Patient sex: M
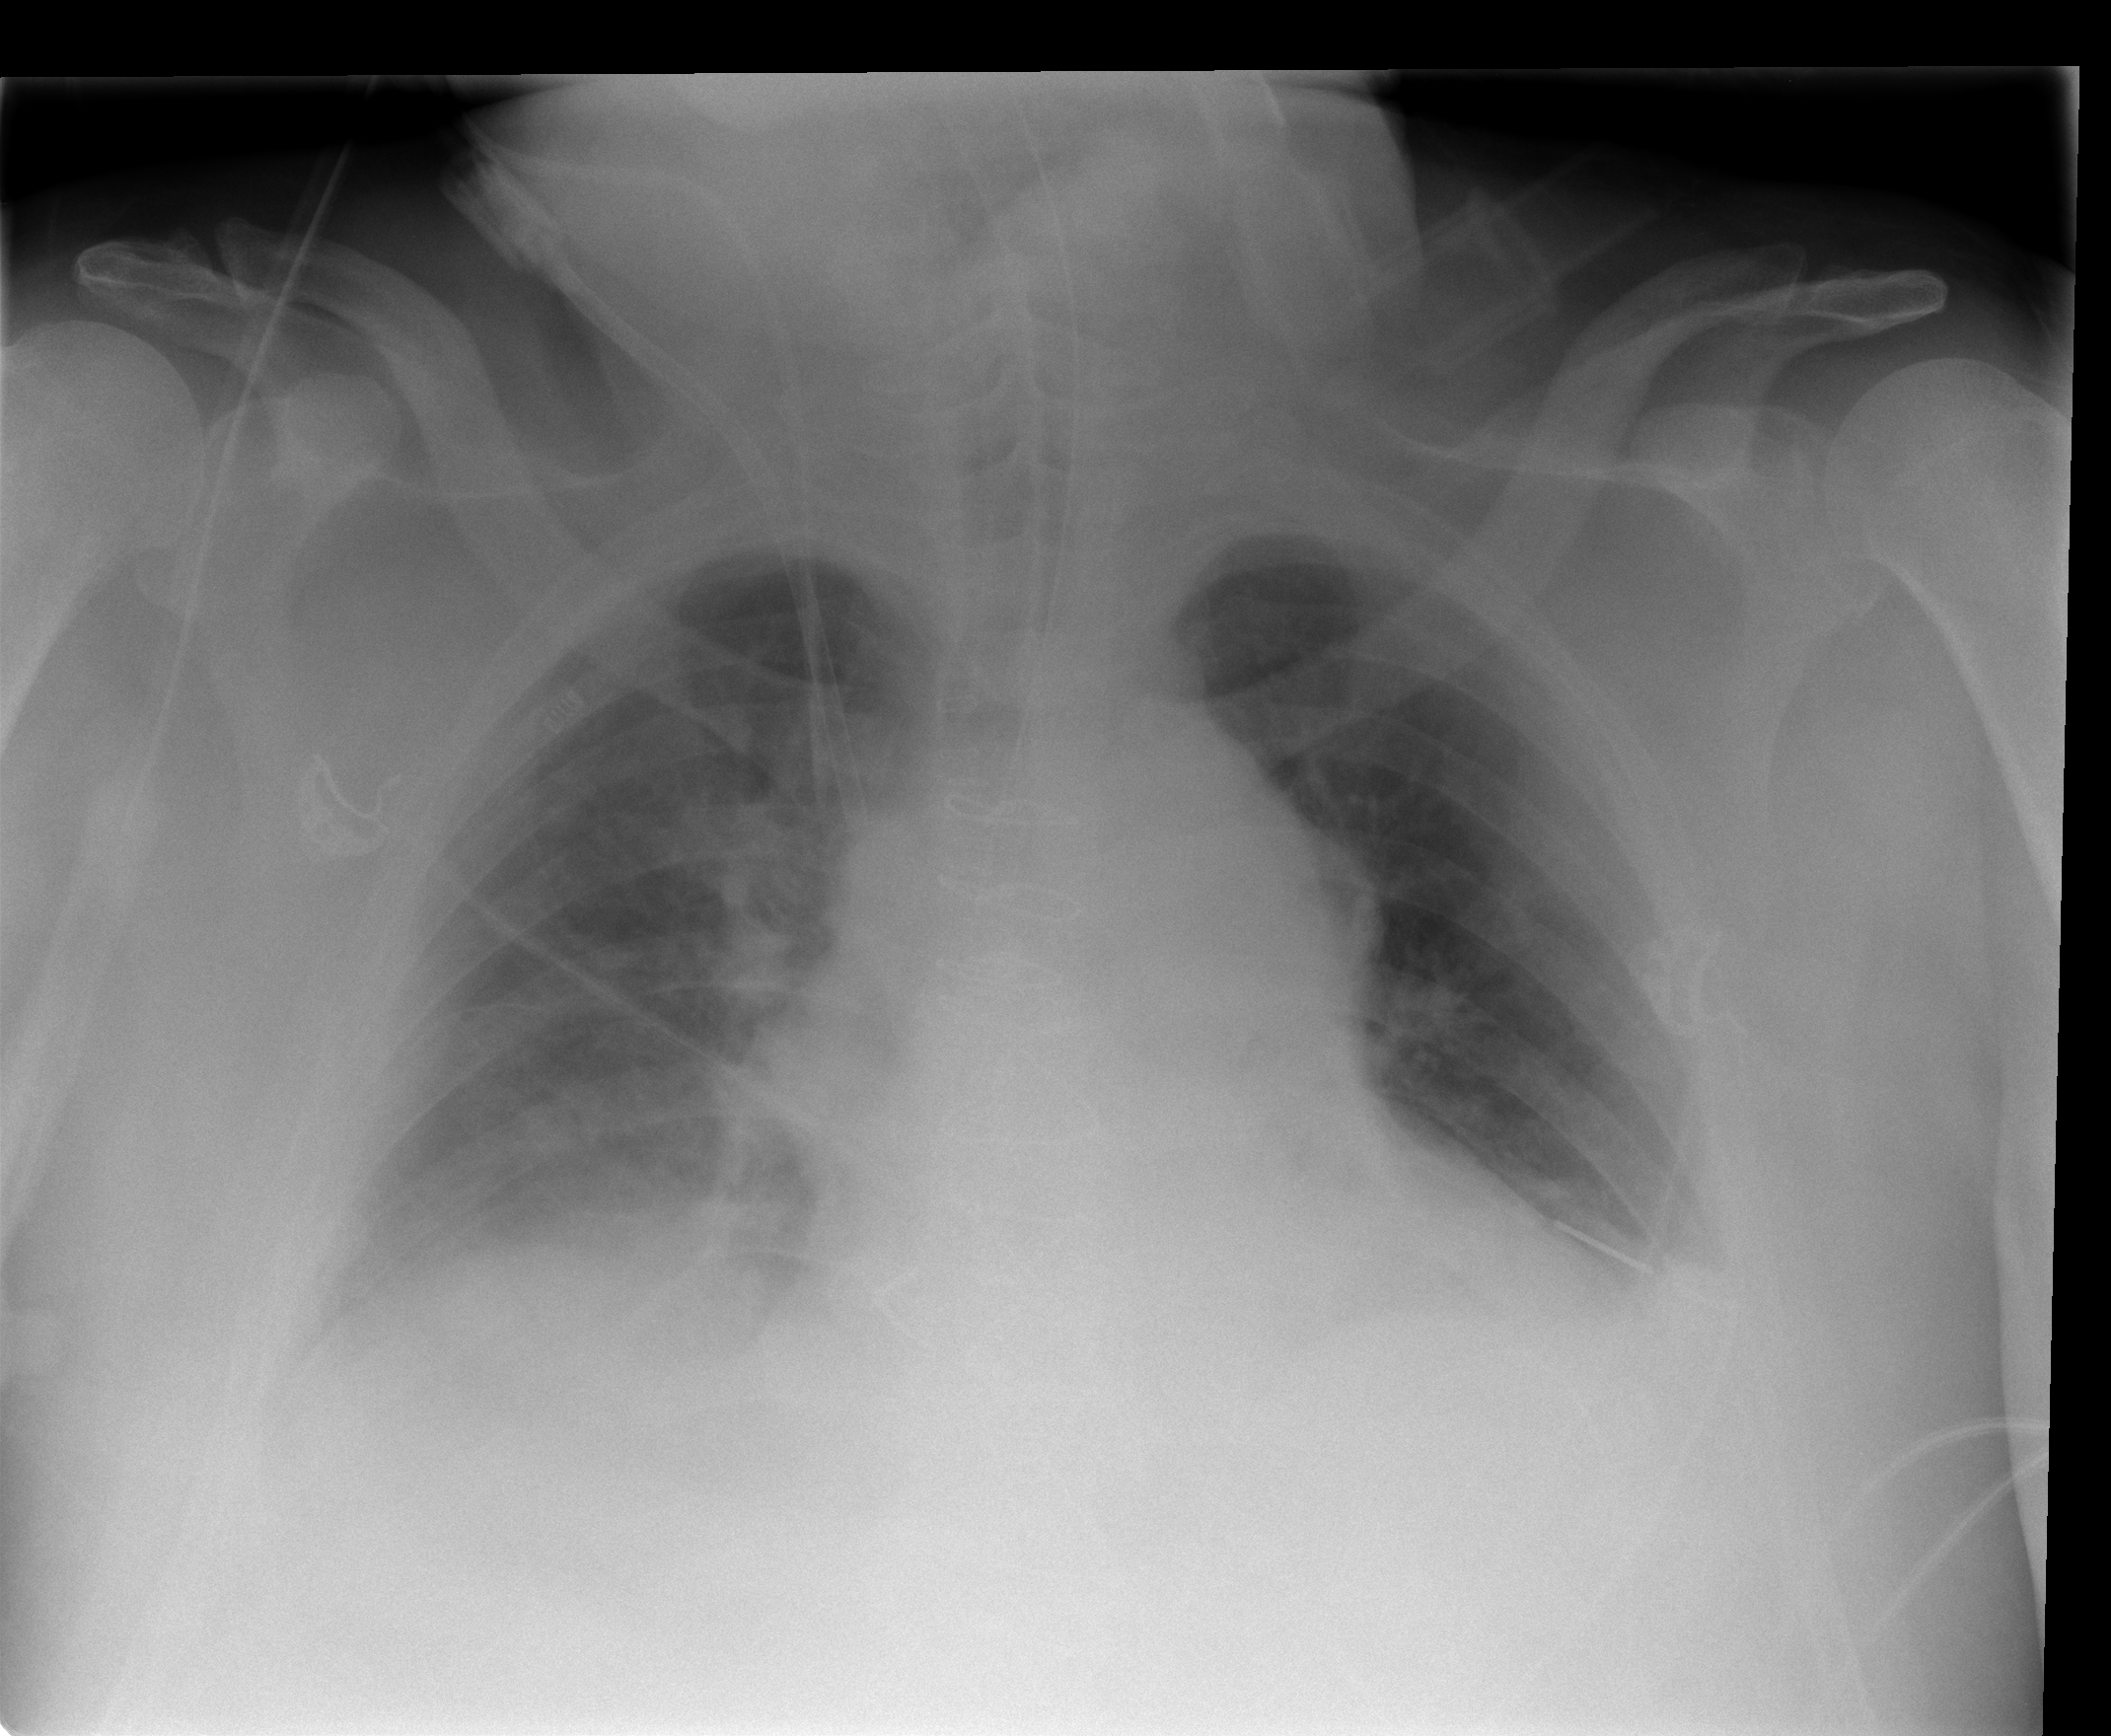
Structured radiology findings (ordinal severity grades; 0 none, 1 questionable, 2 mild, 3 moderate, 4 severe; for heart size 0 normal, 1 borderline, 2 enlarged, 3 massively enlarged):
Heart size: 0
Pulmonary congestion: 2
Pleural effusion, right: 2
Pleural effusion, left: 1
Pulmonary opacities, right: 0
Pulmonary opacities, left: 0
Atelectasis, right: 0
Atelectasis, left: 0